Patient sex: M
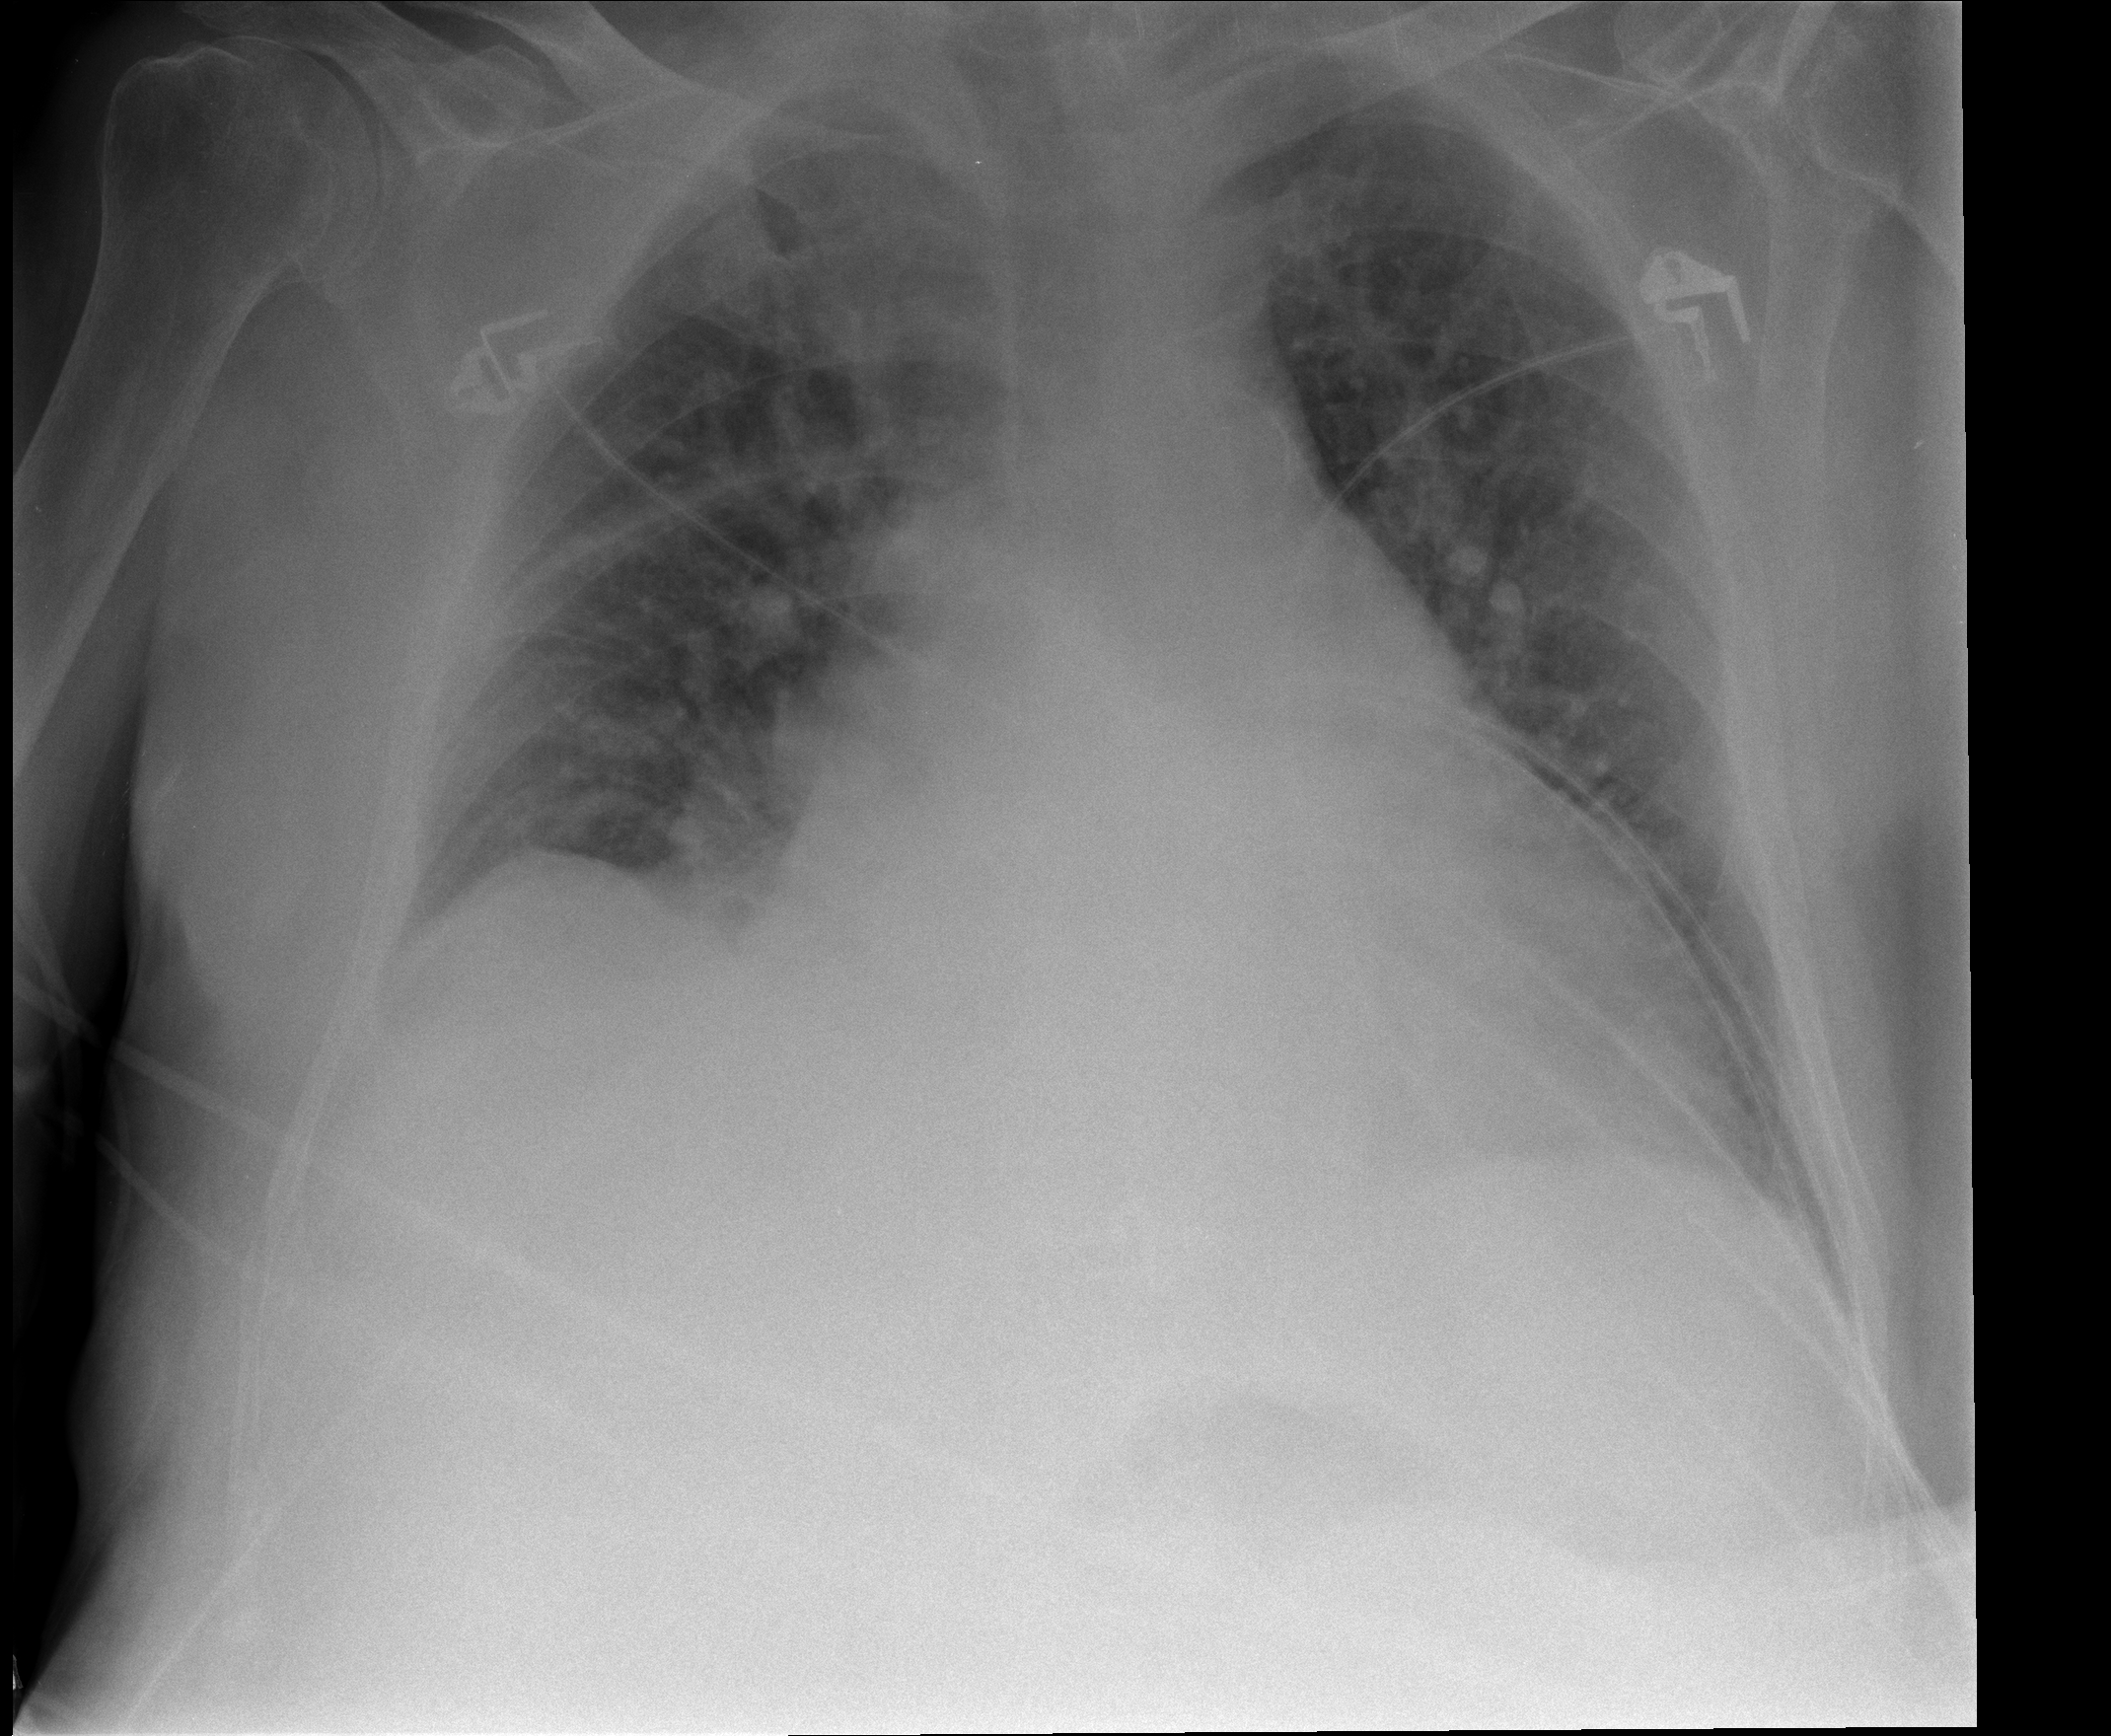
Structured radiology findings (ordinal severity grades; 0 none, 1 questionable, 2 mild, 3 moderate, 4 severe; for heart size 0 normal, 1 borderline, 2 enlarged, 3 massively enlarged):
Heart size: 3
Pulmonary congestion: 2
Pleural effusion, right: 1
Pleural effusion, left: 1
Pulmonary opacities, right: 2
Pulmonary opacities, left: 2
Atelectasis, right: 2
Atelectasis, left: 2